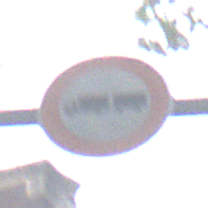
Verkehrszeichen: VerbotLastkraftwagenMitAnhaenger
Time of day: MorningAfternoon
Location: Outdoor (Urban)
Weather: Overcast
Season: NotSpecified
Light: Natural